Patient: sex M, age 58
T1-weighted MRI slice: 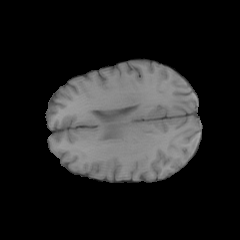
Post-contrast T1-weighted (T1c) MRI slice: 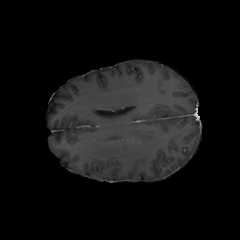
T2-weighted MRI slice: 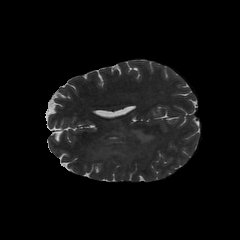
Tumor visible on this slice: yes
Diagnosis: Glioblastoma, IDH-wildtype
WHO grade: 4